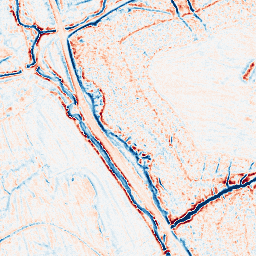
Category: edge_preserving
Decomposition family: bilateral
Decomposition parameters: d: 9
sigma_color: 150
sigma_space: 100
Upsampling method: lanczos
Upsampling parameters: scale: 8
Upsampling scale: 8